Question: I am trying to produce a consistent interface in high DPI and standard DPI environments. We have a selection box that with paint using something like this:
'''
theCanvas.Brush.style := bsBDiagonal;
theCanvas.pen.style := psClear;
theCanvas.brush.color := clBlue;
'''
Is there any way to change the width of the lines and the gaps between the lines that are drawn by bsBDiagonal because these don't take into account the DPI of the monitor. A user with a high DPI system will see very fine diagonal lines that are very close together whereas a person with a regular DPI monitor will see painting that is further apart and wider.
For example. The one on the left is what a user on a regular DPI monitor will see and the one on the right is the high DPI equivalent.

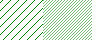
Answer: Hatch brush always works in graphic device units. I met this problem with printers in old times and made this procedure:
'''
//Fillstep depends linearly on DPI
procedure PrintHatchPolygon(Canvas: TCanvas; Pts: array of TPoint;
FillStep: Integer);
var
ClipRgn: HRGN;
r: TRect;
i, MaxSize, OldPenColor, HatchStyle: Integer;
procedure Line(X1, Y1, X2, Y2: Integer);
begin
Canvas.MoveTo(X1, Y1);
Canvas.LineTo(X2, Y2);
end;
begin
case Canvas.Brush.Style of
bsVertical:
HatchStyle := 1;
bsHorizontal:
HatchStyle := 2;
bsFDiagonal:
HatchStyle := 4;
bsBDiagonal:
HatchStyle := 8;
bsCross:
HatchStyle := 3;
bsDiagCross:
HatchStyle := 12;
else
HatchStyle := 0;
end;
OldPenColor := Canvas.Pen.Color;
Canvas.Pen.Color := Canvas.Brush.Color;
ClipRgn := CreatePolygonRgn(Pts, High(Pts) + 1, ALTERNATE);
GetRgnBox(ClipRgn, r);
MaxSize := r.Bottom - r.Top;
if MaxSize < (r.Right - r.Left) then
MaxSize := r.Right - r.Left;
SelectClipRgn(Canvas.Handle, ClipRgn);
with r do begin
if (HatchStyle and 1) > 0 then
for i := 1 to (r.Right - r.Left) div FillStep do
Line(Left + i * FillStep, Top, Left + i * FillStep, Bottom);
if (HatchStyle and 2) > 0 then
for i := 1 to (r.Bottom - r.Top) div FillStep do
Line(Left, Top + i * FillStep, Right, Top + i * FillStep);
//to equalize step
//FillStep := 1414 * FillStep div 1000;
if (HatchStyle and 4) > 0 then
for i := 1 to 2 * MaxSize div FillStep do
Line(Left, Bottom - i * FillStep, Left + i * FillStep, Bottom);
if (HatchStyle and 8) > 0 then
for i := 1 to 2 * MaxSize div FillStep do
Line(Left, Top + i * FillStep, Left + i * FillStep, Top);
end;
SelectClipRgn(Canvas.Handle, 0);
DeleteObject(ClipRgn);
Canvas.Pen.Color := OldPenColor;
end;
procedure TForm1.Button7Click(Sender: TObject);
var
P: array [0 .. 2] of TPoint;
begin
P[0] := Point(10, 10);
P[1] := Point(100, 10);
P[2] := Point(10, 200);
Canvas.Brush.Style := bsDiagCross;
Canvas.Brush.Color := clRed;
//value 8 for usual monitor dpi (72?)
//value 60 for 600dpi printer
PrintHatchPolygon(Canvas, P, 8);
Canvas.Brush.Style := bsClear;
Canvas.Polygon(P);
end;
'''